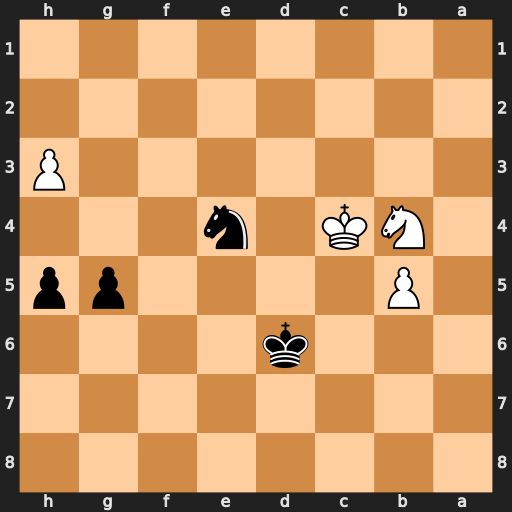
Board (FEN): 8/8/3k4/1P4pp/1NK1n3/7P/8/8
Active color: b
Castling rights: -
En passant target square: -
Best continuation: g4 hxg4 h4 Kd4 h3